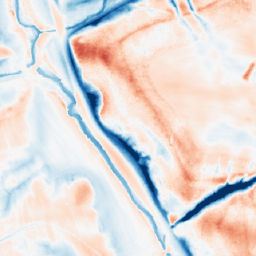
Category: classical
Decomposition family: gaussian
Decomposition parameters: sigma: 10
Upsampling method: area
Upsampling parameters: scale: 2
Upsampling scale: 2